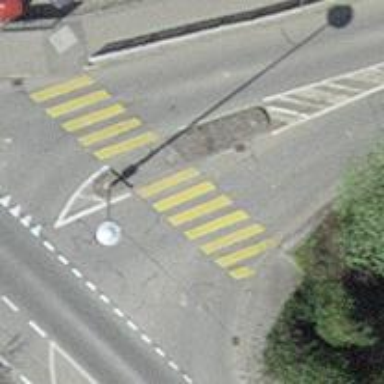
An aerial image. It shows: Uncontrolled crossing with central island on the road.